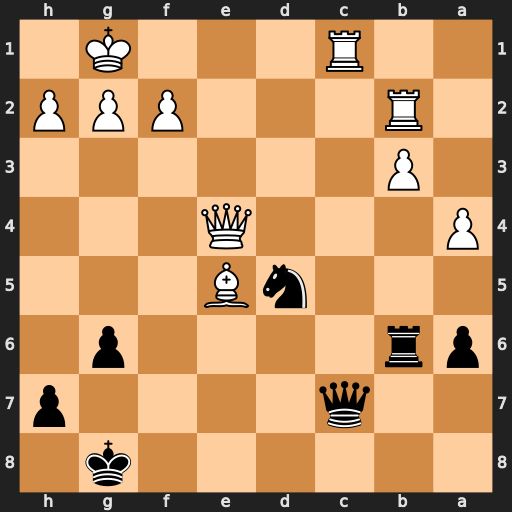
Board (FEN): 6k1/2q4p/pr4p1/3nB3/P3Q3/1P6/1R3PPP/2R3K1
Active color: b
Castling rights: -
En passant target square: -
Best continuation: Qxc1+ Qe1 Qxe1#